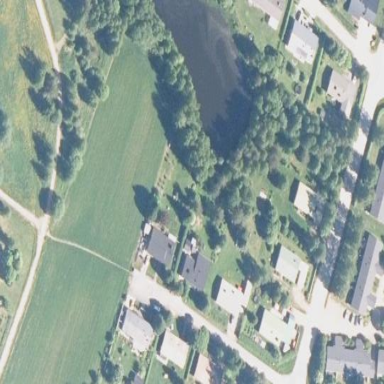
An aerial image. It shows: Pond with natural water.